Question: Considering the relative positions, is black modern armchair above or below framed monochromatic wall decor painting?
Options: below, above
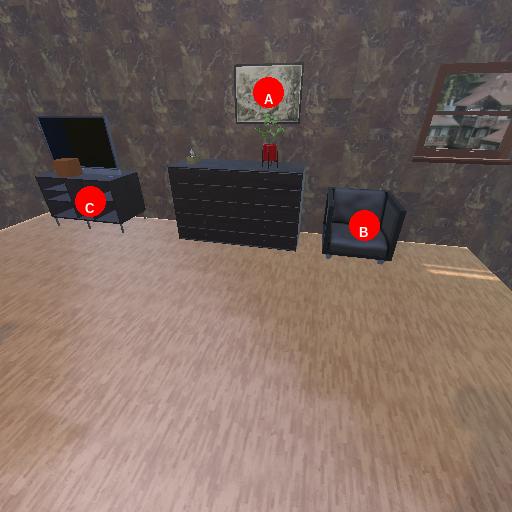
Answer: below